Field crop: maize
Growth stage: 2
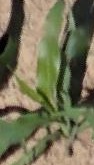
Species: maize